Interaction volume radius: 10 \u00c5
Interaction volume height: 30 \u00c5
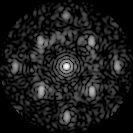
Disorder parameter: 0.4179